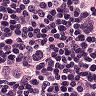
Metastatic tissue present: yes